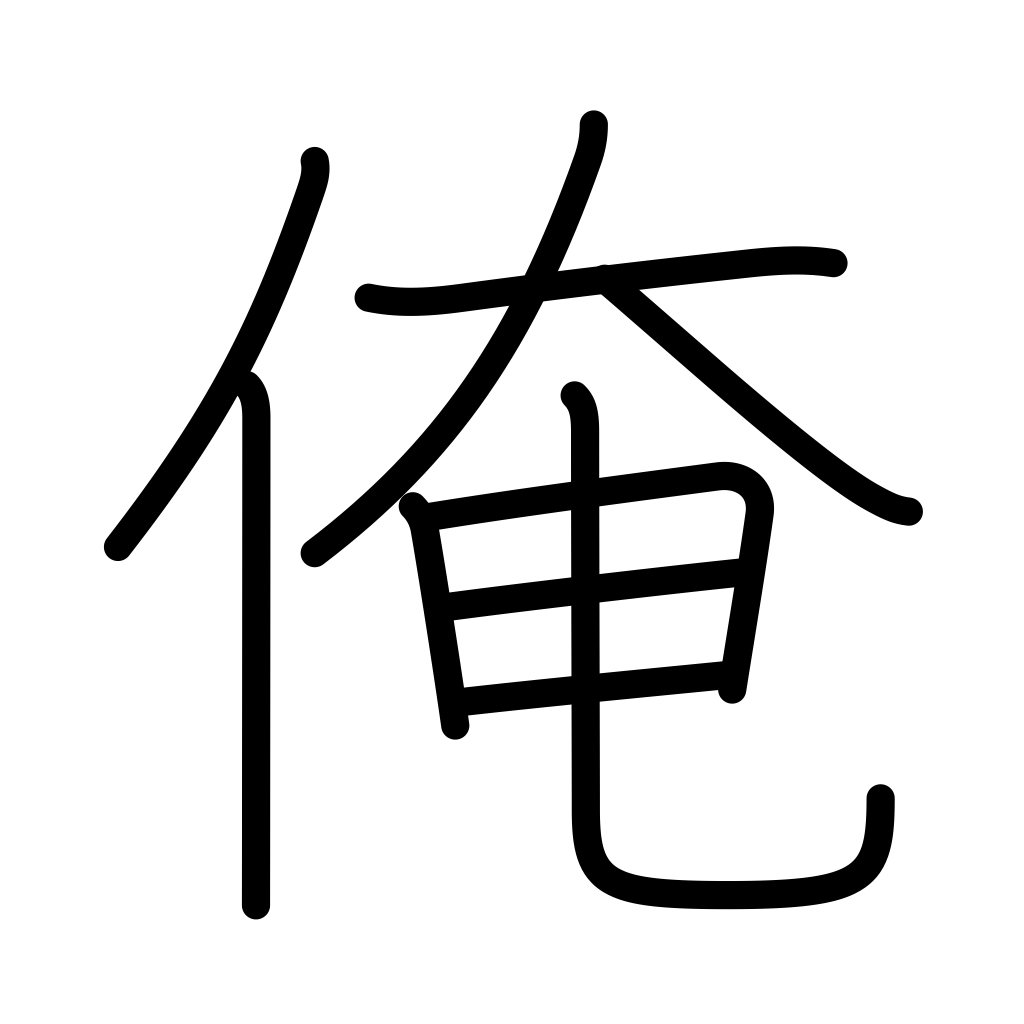
Meaning: I, myself